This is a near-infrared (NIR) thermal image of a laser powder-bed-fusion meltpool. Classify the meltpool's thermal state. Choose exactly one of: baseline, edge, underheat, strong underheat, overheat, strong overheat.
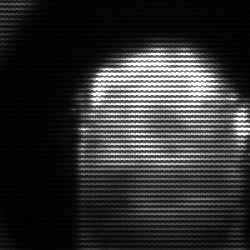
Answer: baseline